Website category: sports
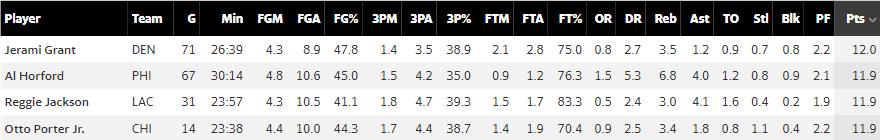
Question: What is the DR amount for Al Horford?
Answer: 5.3

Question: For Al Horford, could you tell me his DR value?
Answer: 5.3

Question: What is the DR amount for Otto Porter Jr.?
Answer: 2.5

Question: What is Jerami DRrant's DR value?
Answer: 2.7

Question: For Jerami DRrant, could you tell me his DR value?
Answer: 2.7

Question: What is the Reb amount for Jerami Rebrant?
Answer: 3.5

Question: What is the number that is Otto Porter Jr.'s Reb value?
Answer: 3.4

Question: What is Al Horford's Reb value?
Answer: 6.8

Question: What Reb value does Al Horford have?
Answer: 6.8

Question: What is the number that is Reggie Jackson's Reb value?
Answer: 3.0

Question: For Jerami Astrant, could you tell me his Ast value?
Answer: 1.2

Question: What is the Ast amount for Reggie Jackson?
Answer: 4.1

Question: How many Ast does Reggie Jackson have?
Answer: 4.1

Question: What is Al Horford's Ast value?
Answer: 4.0

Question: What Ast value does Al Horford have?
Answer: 4.0

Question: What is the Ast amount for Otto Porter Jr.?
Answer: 1.8

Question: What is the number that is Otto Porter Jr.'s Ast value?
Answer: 1.8

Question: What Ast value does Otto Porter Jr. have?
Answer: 1.8

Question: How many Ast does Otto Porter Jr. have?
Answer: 1.8

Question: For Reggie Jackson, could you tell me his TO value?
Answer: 1.6

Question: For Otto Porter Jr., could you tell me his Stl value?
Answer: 1.1

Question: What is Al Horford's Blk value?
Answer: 0.9

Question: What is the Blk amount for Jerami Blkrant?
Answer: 0.8

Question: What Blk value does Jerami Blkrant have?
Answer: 0.8

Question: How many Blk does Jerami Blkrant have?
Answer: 0.8

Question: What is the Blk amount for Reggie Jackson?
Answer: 0.2

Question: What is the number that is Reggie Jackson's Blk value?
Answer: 0.2

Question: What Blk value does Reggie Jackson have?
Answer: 0.2

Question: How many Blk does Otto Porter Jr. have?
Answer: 0.4

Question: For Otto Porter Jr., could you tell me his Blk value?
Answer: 0.4

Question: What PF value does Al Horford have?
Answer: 2.1

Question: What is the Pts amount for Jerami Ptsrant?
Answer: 12.0

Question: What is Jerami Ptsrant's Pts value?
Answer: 12.0